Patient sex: F
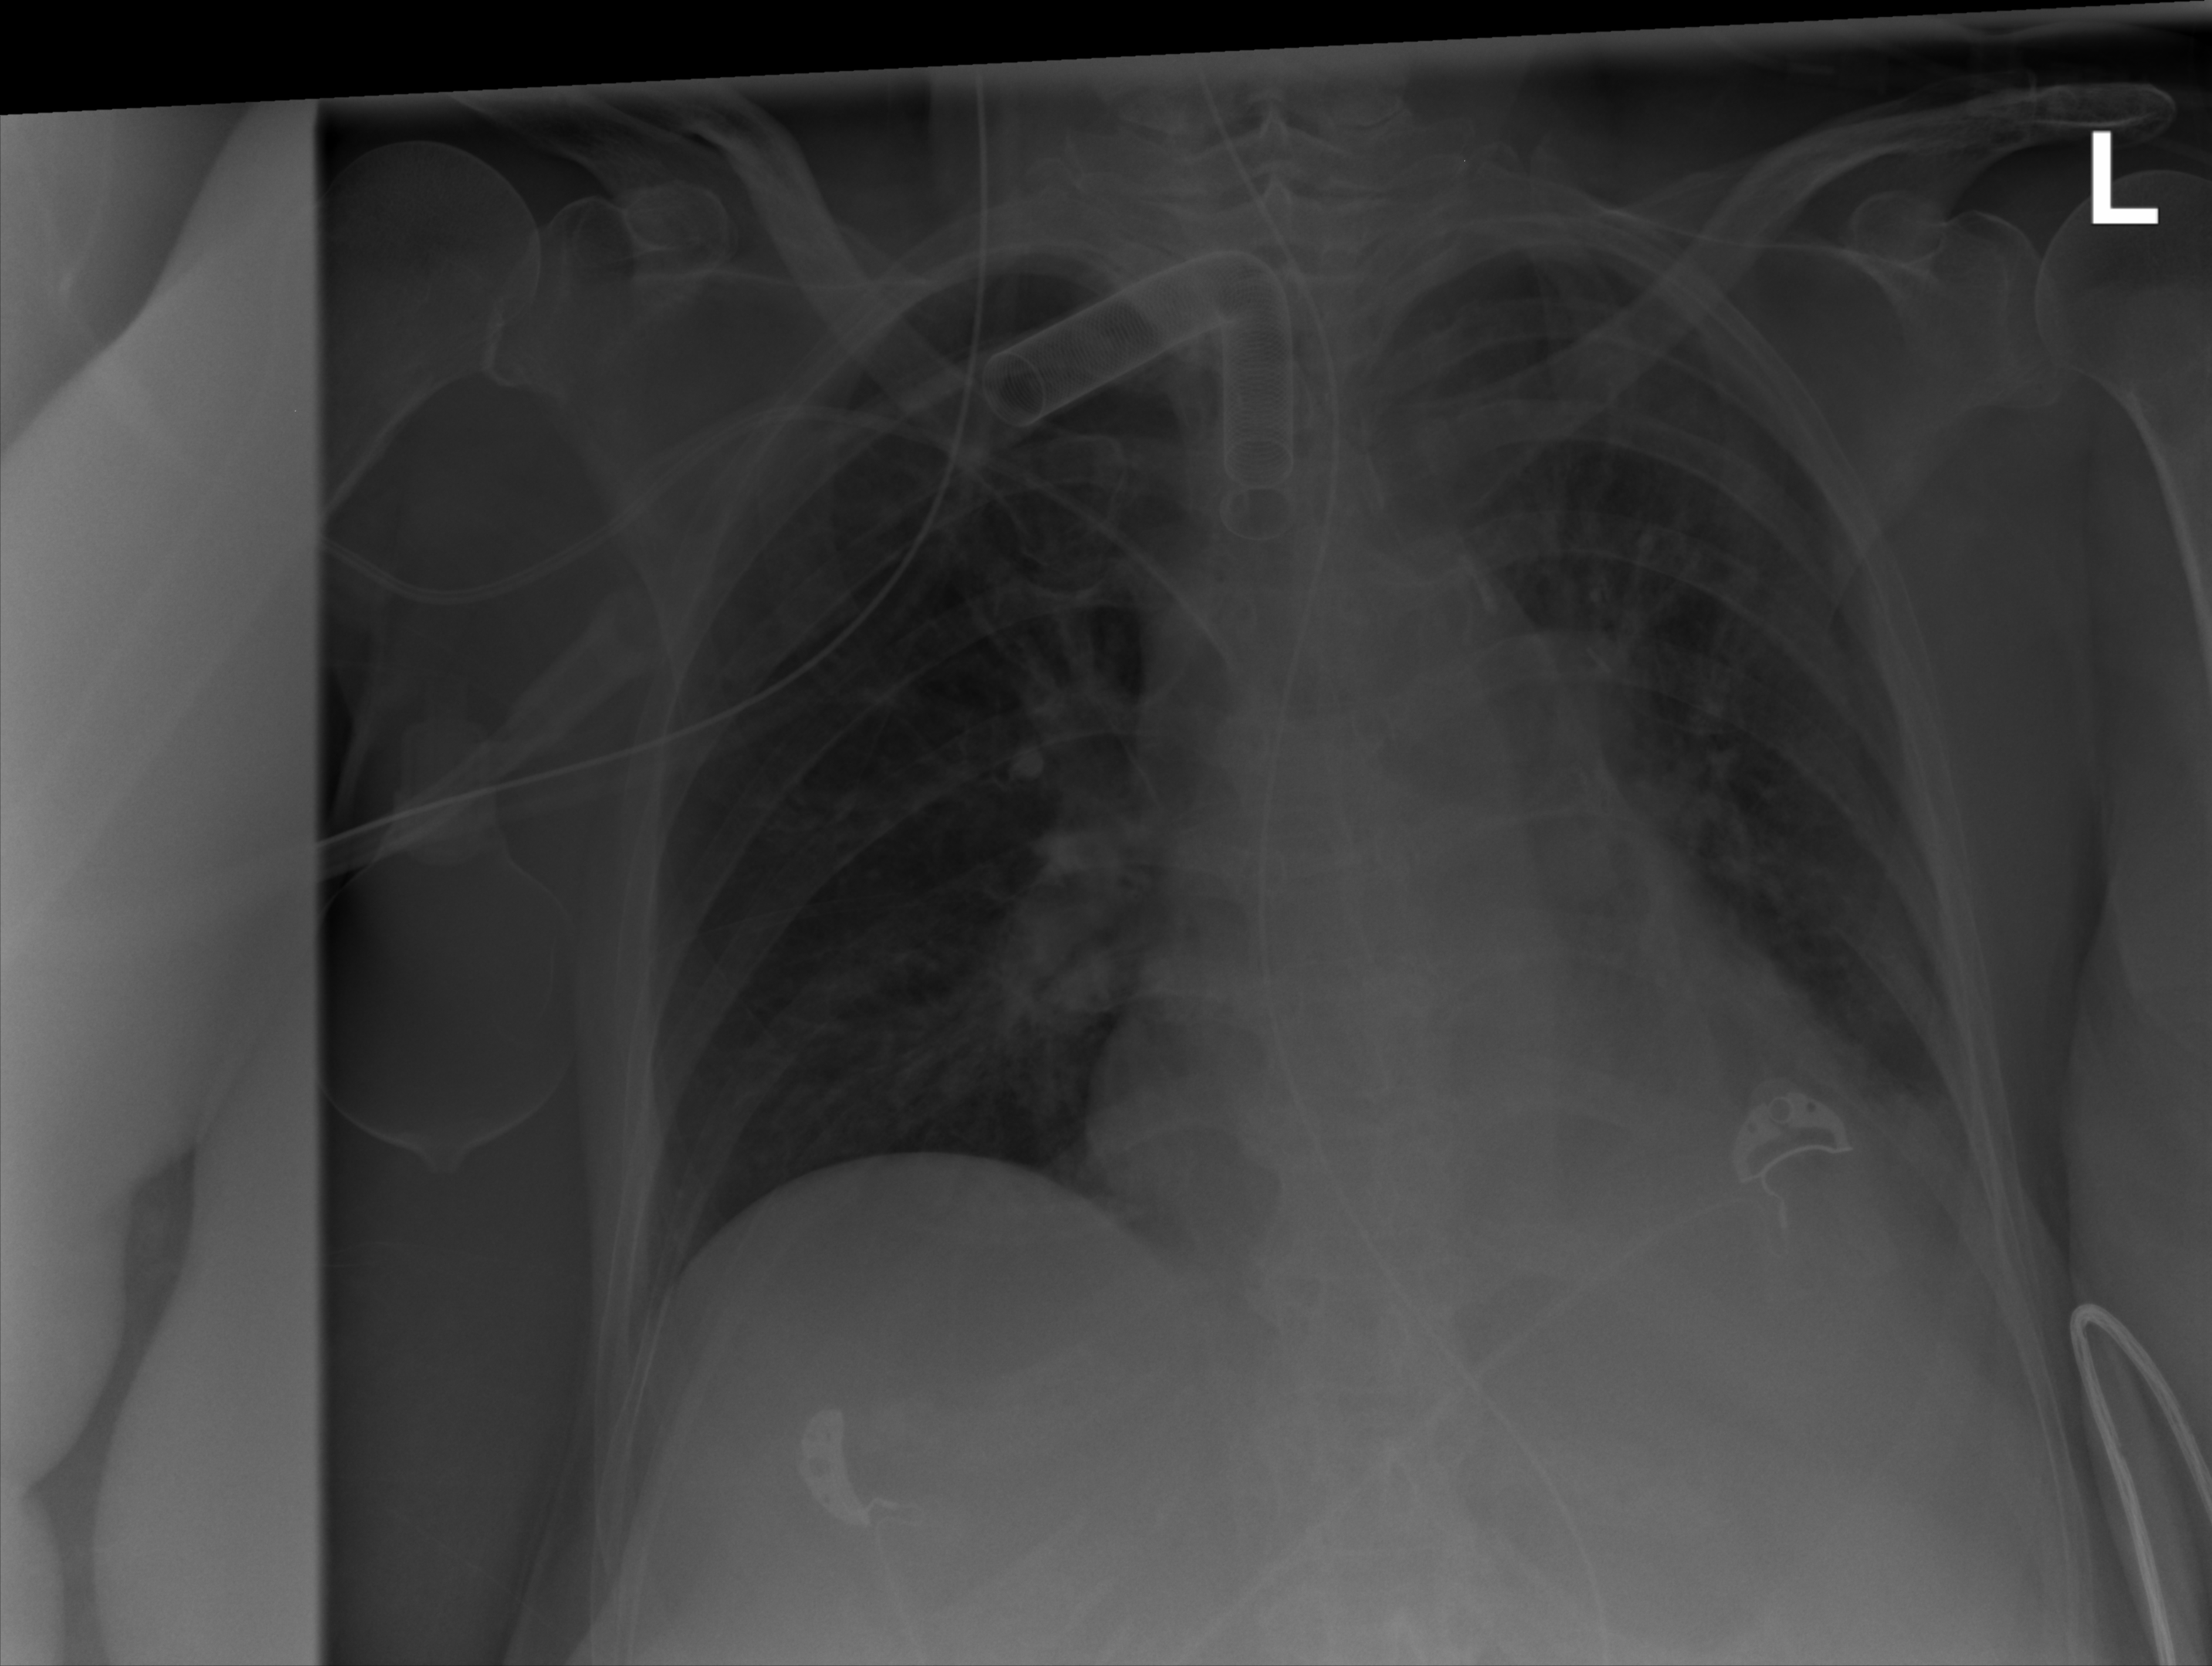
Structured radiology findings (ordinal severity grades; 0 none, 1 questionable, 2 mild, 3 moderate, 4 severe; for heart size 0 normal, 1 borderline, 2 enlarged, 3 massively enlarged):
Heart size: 1
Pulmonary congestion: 1
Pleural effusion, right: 0
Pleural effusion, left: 2
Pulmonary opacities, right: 0
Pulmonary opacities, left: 2
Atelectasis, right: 0
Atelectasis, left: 2